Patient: sex M, age 58
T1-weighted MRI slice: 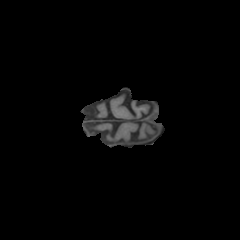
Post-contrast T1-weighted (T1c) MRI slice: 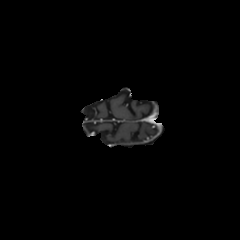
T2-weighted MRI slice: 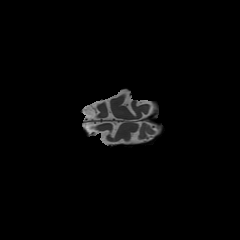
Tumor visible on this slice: no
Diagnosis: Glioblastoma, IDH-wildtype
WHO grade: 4